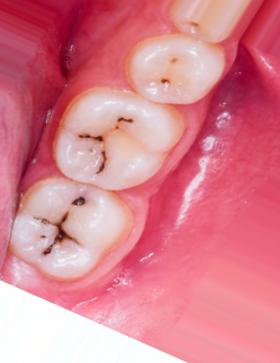
Condition: Caries